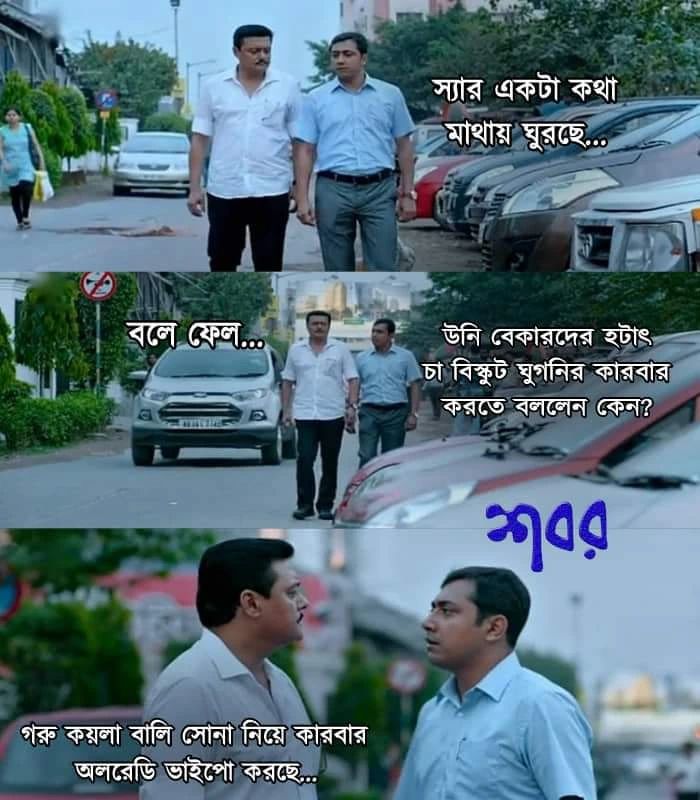
Text: স্যার একটা কথা মাথায় ঘুরছে... বলে ফেল... উনি বেকারদের হটাৎ চা বিস্কুট ঘুগনির কারবার করতে বললেন কেন? গরু কয়লা বালি সোনা নিয়ে কারবার অলরেডি ভাইপো করছে...
Label: Hate
Hate category: Political
Targeted group: Organization